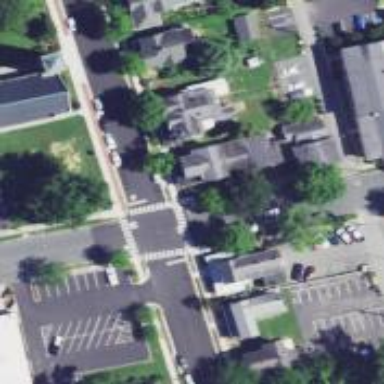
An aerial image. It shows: Marked crossing on the road.